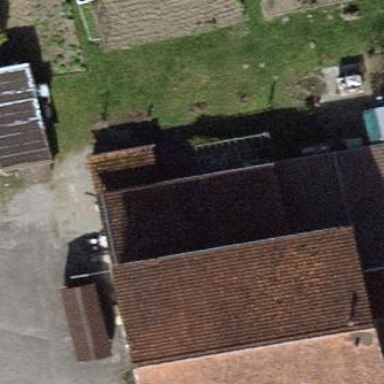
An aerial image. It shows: Part of building.